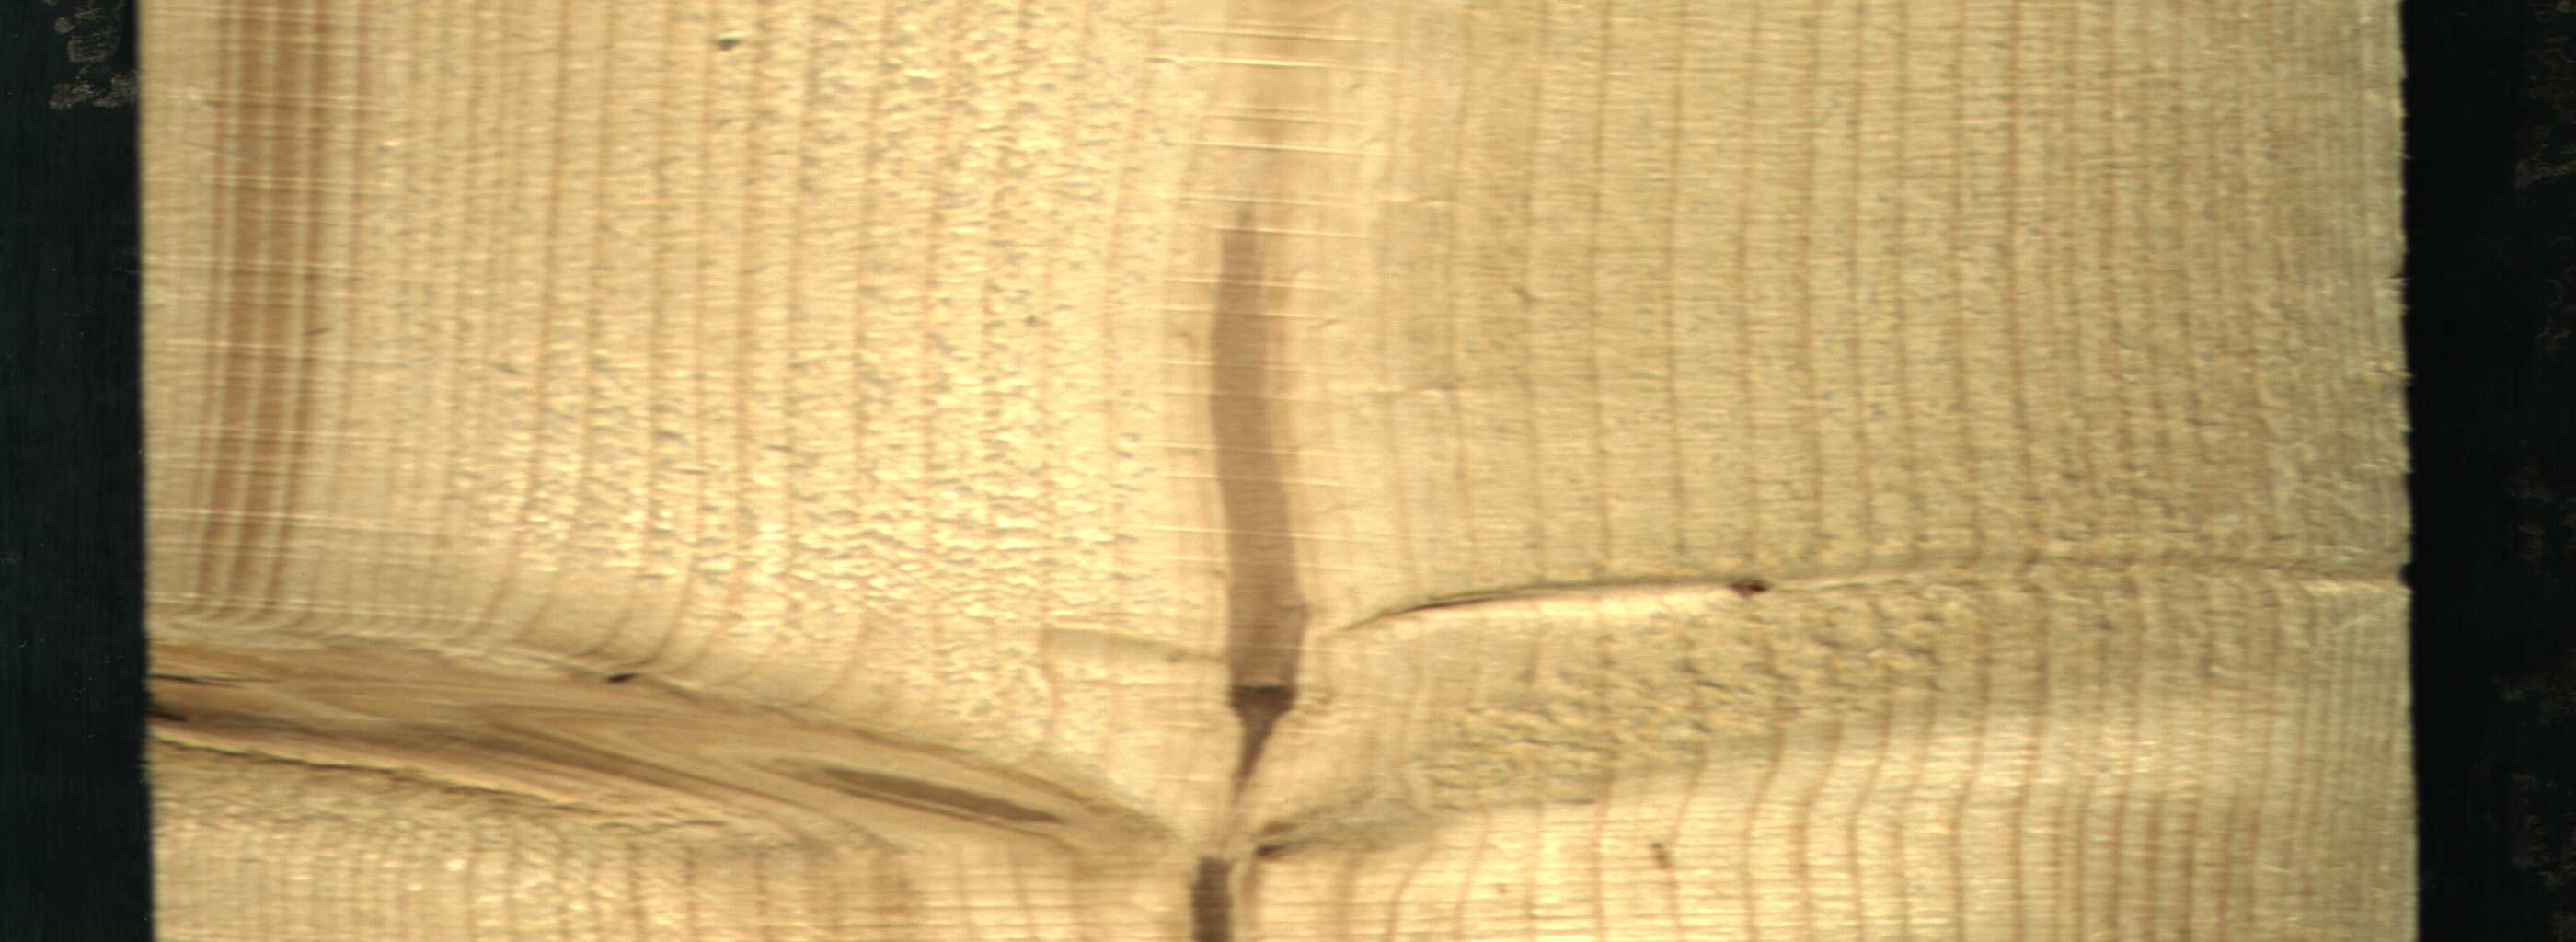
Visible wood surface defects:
Marrow
Marrow
Live_Knot
Live_Knot
Live_Knot